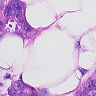
Metastatic tissue present: yes